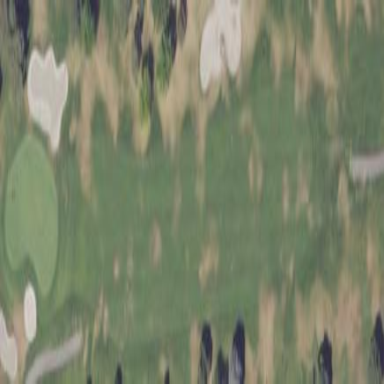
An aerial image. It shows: Path for golf carts.